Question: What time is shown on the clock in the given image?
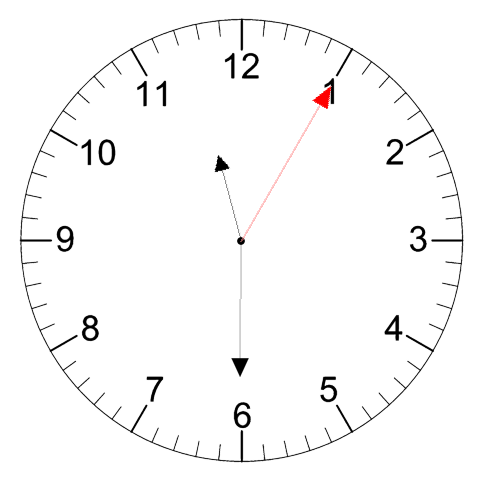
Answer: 11:30:05